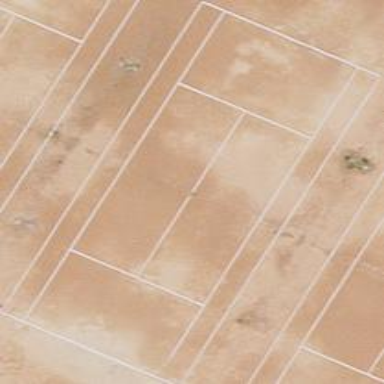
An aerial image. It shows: Tennis court in leisure pitch.